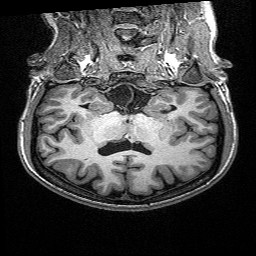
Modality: T1w
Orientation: sagittal
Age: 24
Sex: female
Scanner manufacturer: siemens
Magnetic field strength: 3 T
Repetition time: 2.4 s
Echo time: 0.03 s